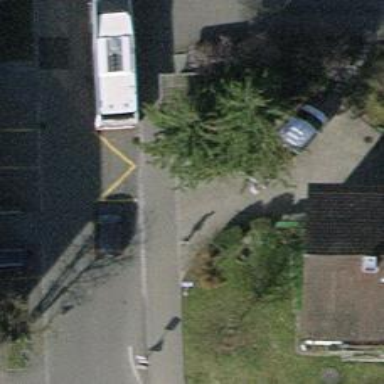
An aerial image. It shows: Brown bench.